Question: I have two column 'brand' and 'date_time' and during select I assign them to aliases. The query below:
'''
SELECT brand,
YEAR(date_time) AS 'year',
SUM( brand = 'KFC' ) AS kfc
SUM( brand = 'PZH' ) AS pzh,
SUM( brand = 'SUB' ) AS sub
FROM scan_report
GROUP BY YEAR(date_time)
'''
Result to this:

Now here's the confuse part. How can I use 'Date_Sub' function to display data only for the last 5 years. I mean user will enter '2014' and will only display/select record from the last 5 year that means from '2010 to 2014'.
Using 'WHERE' such as this gave me empty records:
'''
SELECT
YEAR(date_time) AS 'year',
SUM( brand = 'KFC' ) AS kfc
SUM( brand = 'PZH' ) AS pzh,
SUM( brand = 'SUB' ) AS sub
FROM scan_report WHERE DATE_SUB(2014, INTERVAL 5 YEAR)
GROUP BY YEAR(date_time)
'''
or this
'''
FROM scan_report WHERE DATE_SUB(year = 2014, INTERVAL 5 YEAR)
'''
Any idea how I can retrieve record from the last 5 years of user input? I prefer to solve this problem with mysql, if no solution is found than I'll go with php. Thanks in advance.
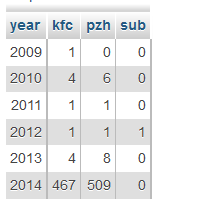
Answer: Do this simple math in PHP:
'''
$year = 2014; # from $_POST or anywhere else
$from = ($year - 4) . '-01-01 00:00:00';
$to = $year . '-12-31 23:59:59';
'''
And then use this 2 variables in query.
'''
$sql = "
...
WHERE date_time BETWEEN '$from' AND '$to'
...
";
'''
<URL>
## UPDATE (calculation in SQL):
If you don't want to calculate in PHP, you can then calculate in MySQL:
'''
$sql = "
...
WHERE
date_time BETWEEN CONCAT({$year}-4, '-01-01 00:00:00') AND CONCAT({$year}, '-12-31 23:59:59')
...
";
'''
## UPDATE (don't care about speed or indexes):
'''
$sql = "
...
WHERE
YEAR(date_time) AND {$year}-4 AND {$year}
...
";
'''